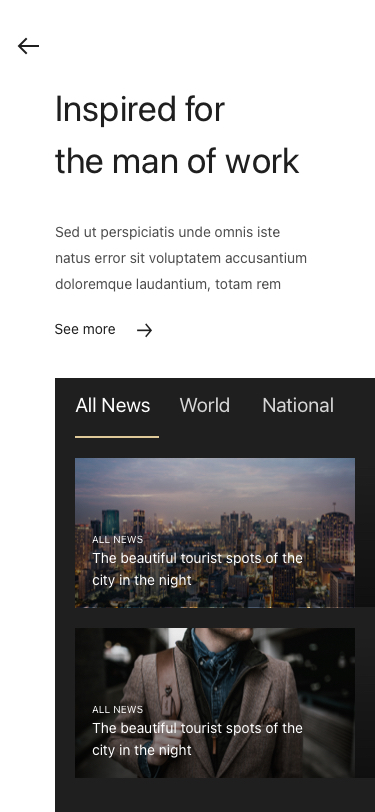
Text in this UI design:
Inspired for
the man of work
Sed ut perspiciatis unde omnis iste
natus error sit voluptatem accusantium
doloremque laudantium, totam rem
All News
World
National
The beautiful tourist spots of the
city in the night
ALL NEWS
The beautiful tourist spots of the
city in the night
ALL NEWS
See more